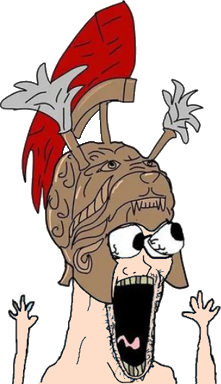
Label: 5_Soyjak